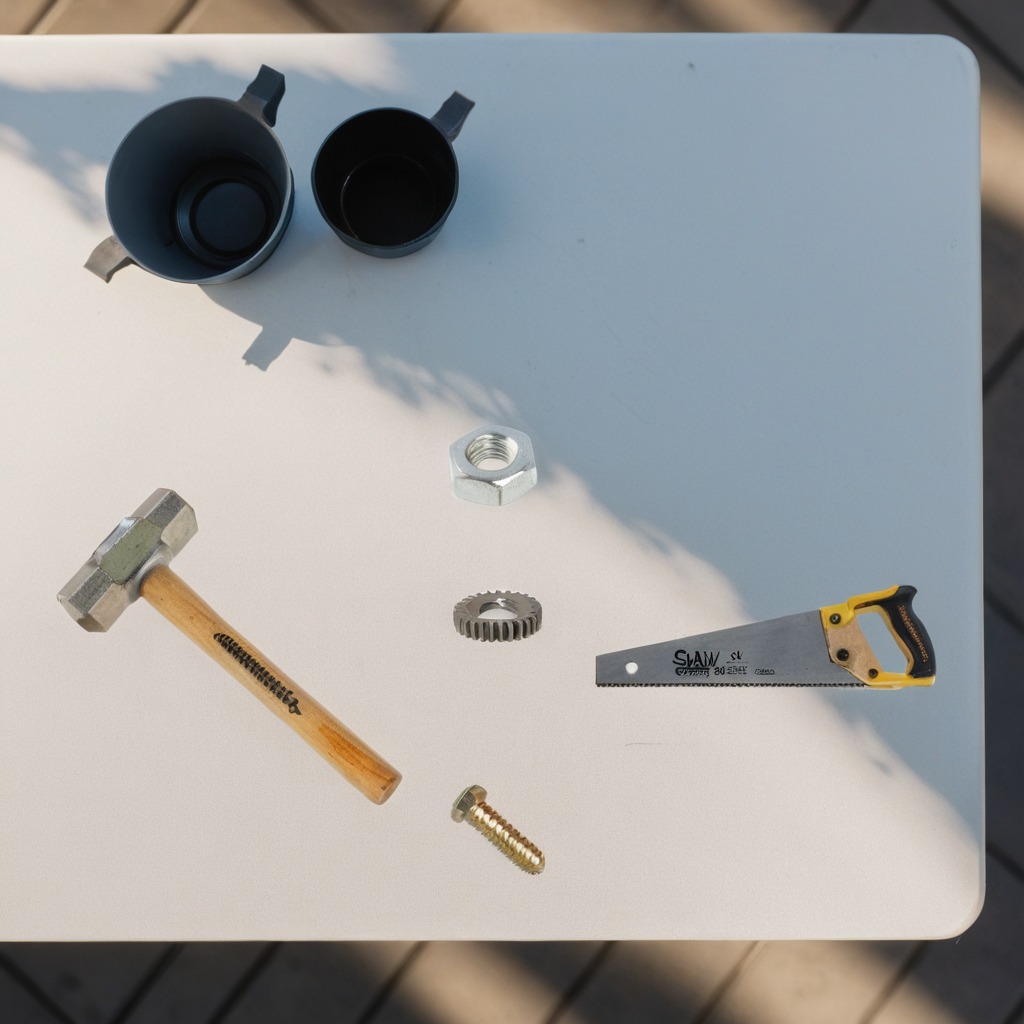
A steel gear with teeth, a hammer, a metal machine screw, a handheld metal saw, and a metal nut are lying on the utility table in a temporary outdoor tool station.